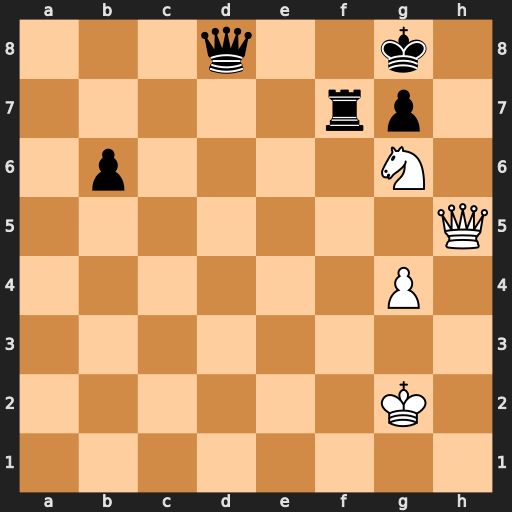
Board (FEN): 3q2k1/5rp1/1p4N1/7Q/6P1/8/6K1/8
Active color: w
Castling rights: -
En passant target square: -
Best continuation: Qh8#